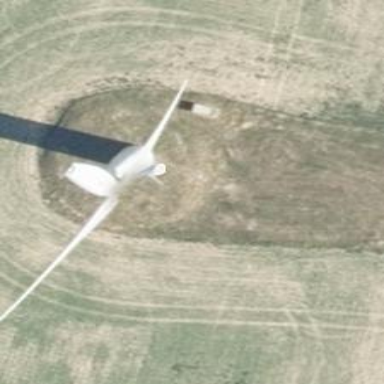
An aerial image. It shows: Wind generator is in the picture.